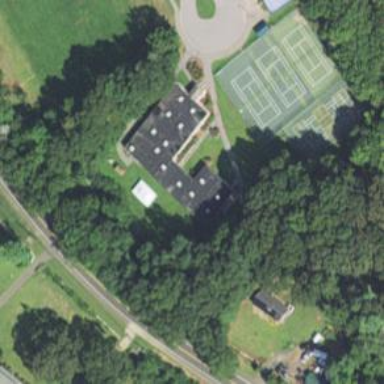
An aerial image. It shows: Tennis court on pitch.